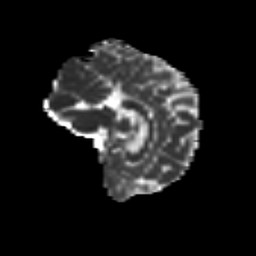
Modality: MD
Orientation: sagittal
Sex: female
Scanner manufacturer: siemens
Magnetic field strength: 3 T
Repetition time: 5 s
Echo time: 0.071 s